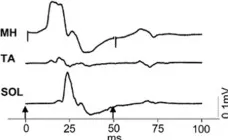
Examples of M wave.
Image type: electrography (ekg)